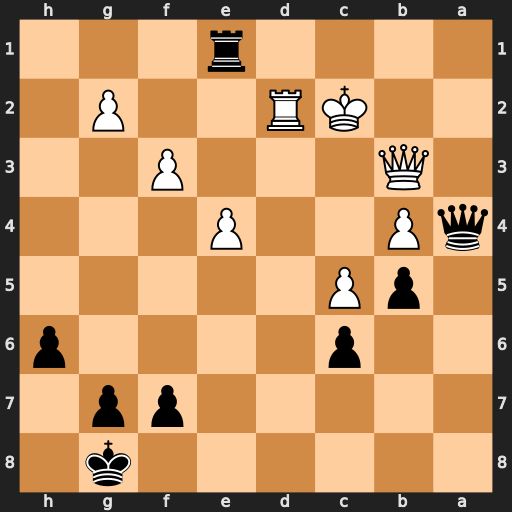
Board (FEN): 6k1/5pp1/2p4p/1pP5/qP2P3/1Q3P2/2KR2P1/4r3
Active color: b
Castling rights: -
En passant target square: -
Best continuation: Rc1+ Kxc1 Qxb3